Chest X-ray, PA view. Patient: 46 years old, sex F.
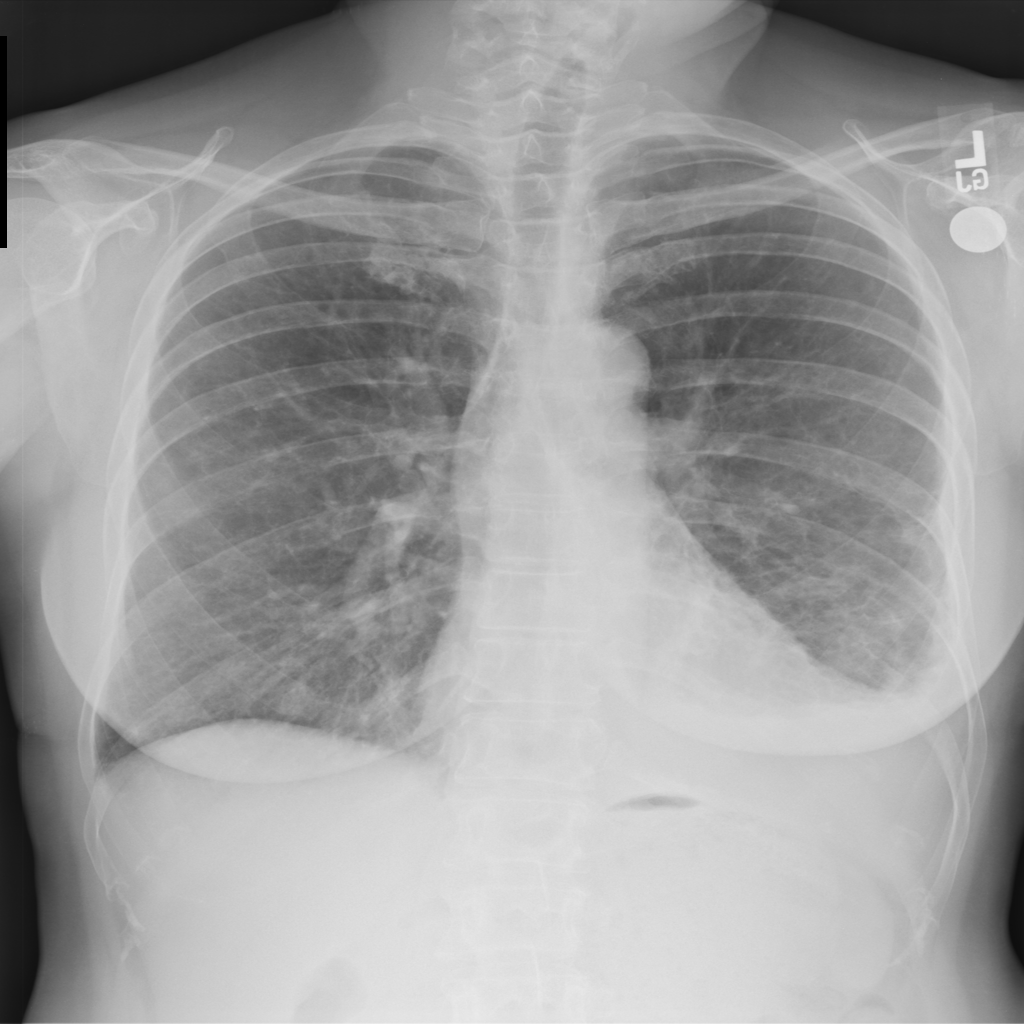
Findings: Effusion